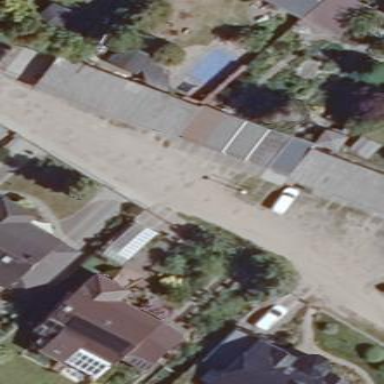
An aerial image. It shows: Group of garages.